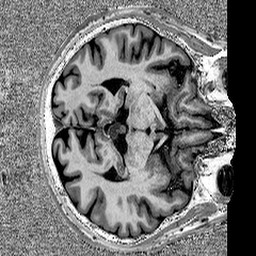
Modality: MP2RAGE
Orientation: axial
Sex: male